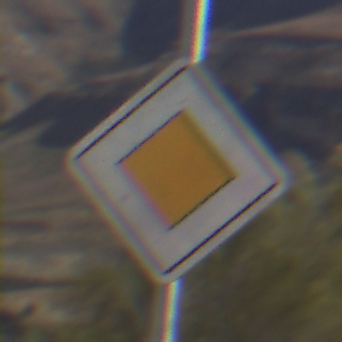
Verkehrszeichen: Vorfahrtsstrasse
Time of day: Midday
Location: Outdoor (Nature)
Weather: Clear
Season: NotSpecified
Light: Natural